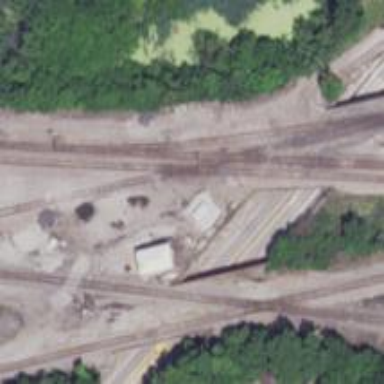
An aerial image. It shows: Railway crossing.